Field crop: tomato
Growth stage: 1
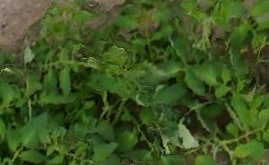
Species: tomato